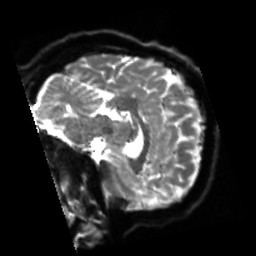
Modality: sbref
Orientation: sagittal
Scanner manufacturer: siemens
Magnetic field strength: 3 T
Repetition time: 4 s
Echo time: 0.0594 s